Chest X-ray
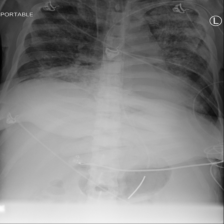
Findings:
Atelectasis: negative
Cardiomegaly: negative
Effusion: negative
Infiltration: negative
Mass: negative
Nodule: negative
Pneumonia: negative
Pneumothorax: negative
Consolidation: negative
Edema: negative
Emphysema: negative
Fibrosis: negative
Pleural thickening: negative
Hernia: negative